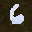
Label: 6